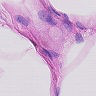
Metastatic tissue present: no